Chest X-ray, AP view. Patient: 58 years old, sex M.
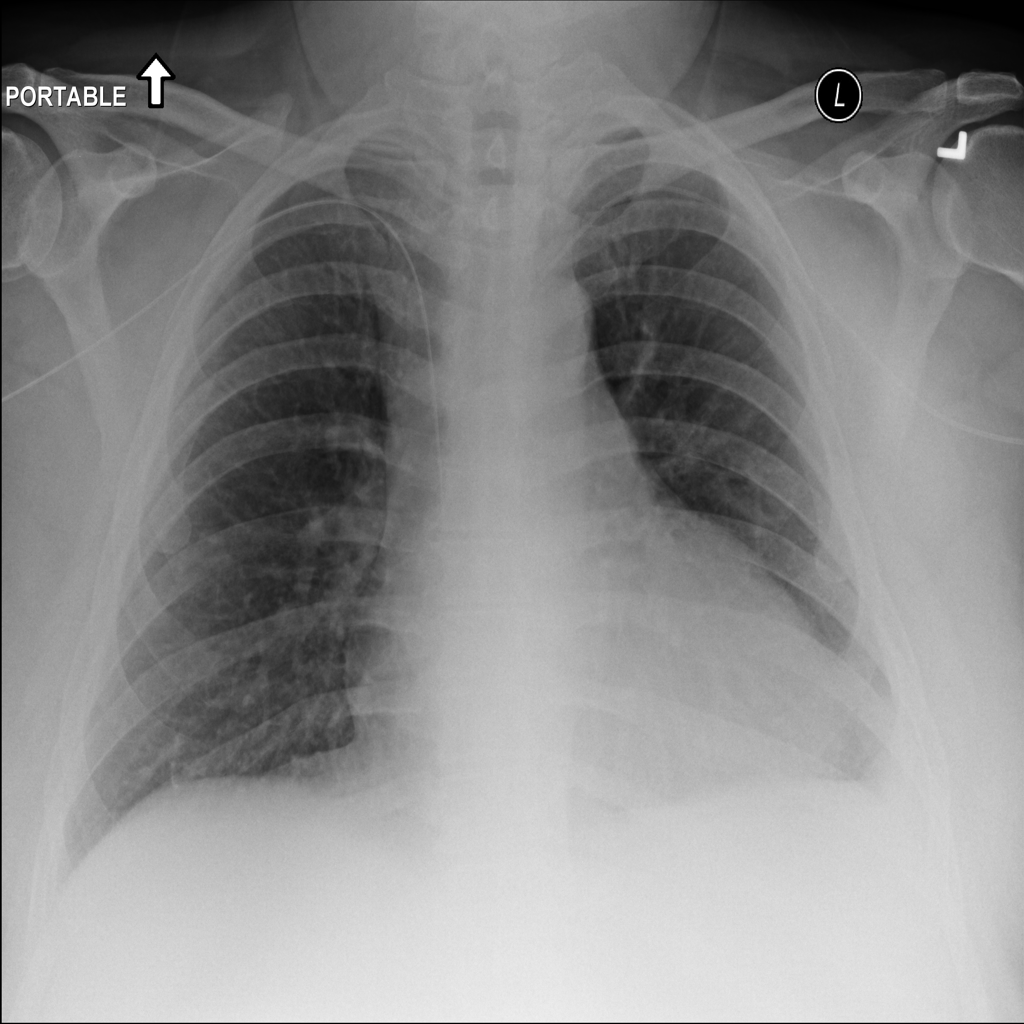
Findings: Cardiomegaly